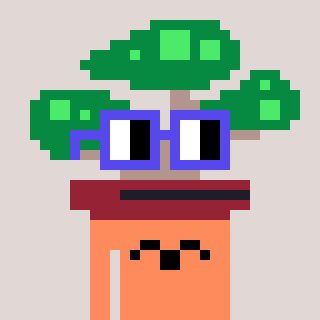
a pixel art character with square blue glasses, a bonsai-shaped head and a peachy-colored body on a warm background